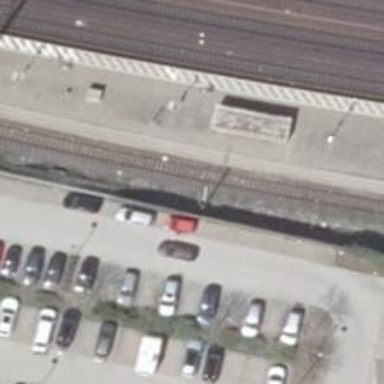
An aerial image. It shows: Public transport shelter.